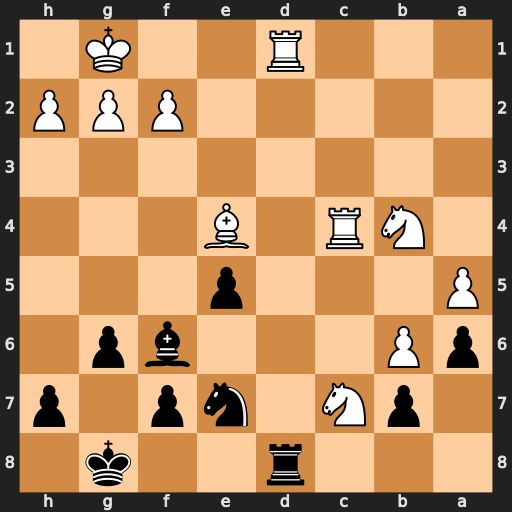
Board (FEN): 3r2k1/1pN1np1p/pP3bp1/P3p3/1NR1B3/8/5PPP/3R2K1
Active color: b
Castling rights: -
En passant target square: -
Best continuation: Rxd1#